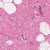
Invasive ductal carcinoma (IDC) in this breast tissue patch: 0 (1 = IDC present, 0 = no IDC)